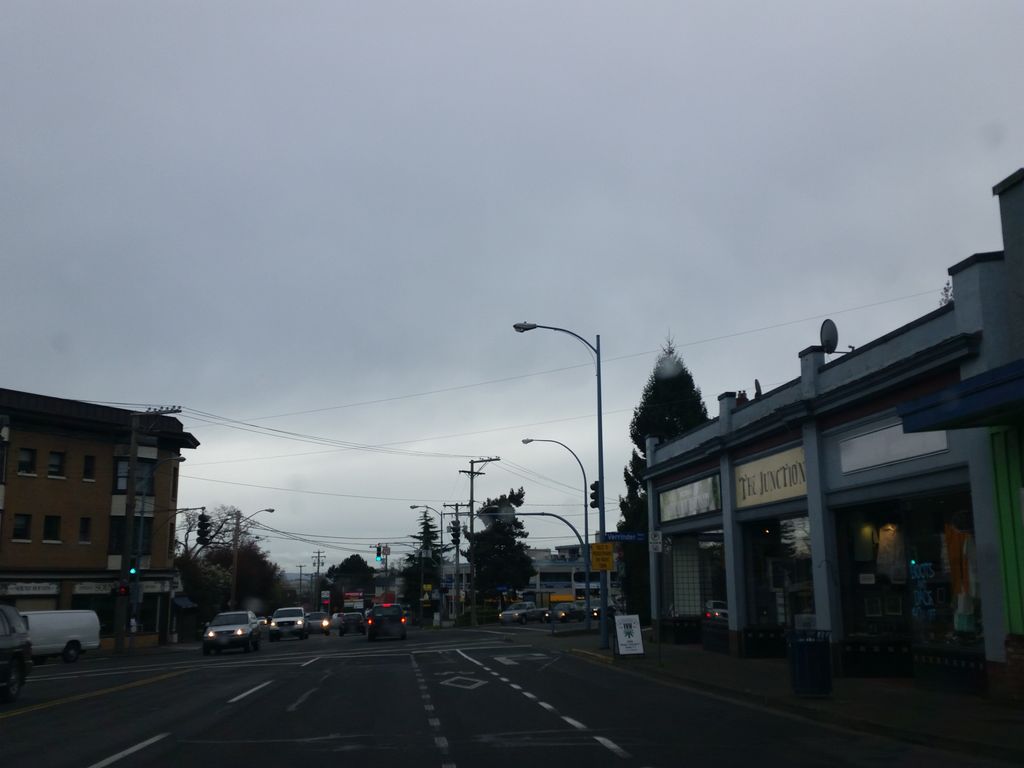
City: victoria